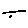
Label: line